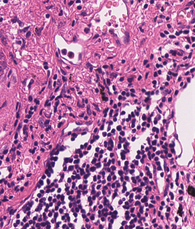
Tumor epithelial tissue: no
Tumor-associated stroma tissue: yes
Normal tissue: no